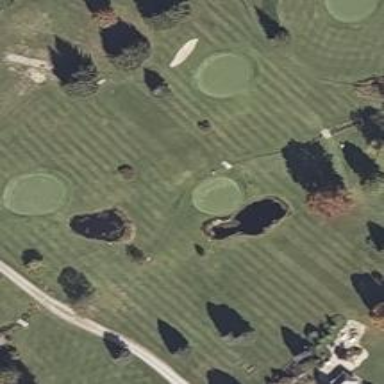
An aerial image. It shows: Golf hole.